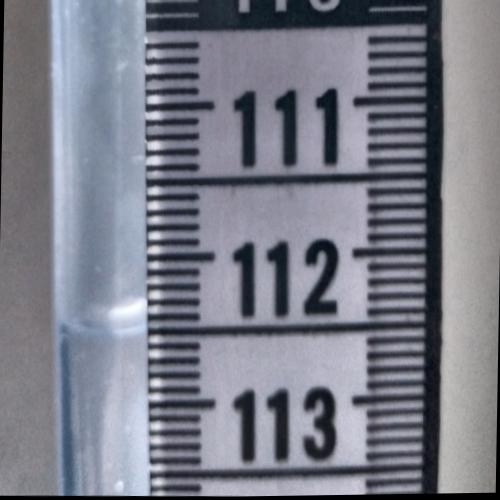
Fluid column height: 112.5 cm